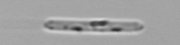
Label: Cerataulina_pelagica